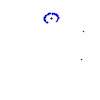
Particle: kaon